Field crop: maize
Growth stage: 1
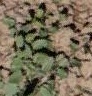
Species: convolvulus